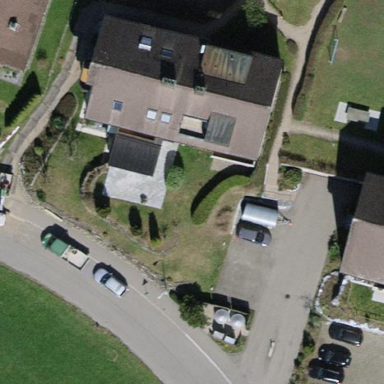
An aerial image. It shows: Residential building.